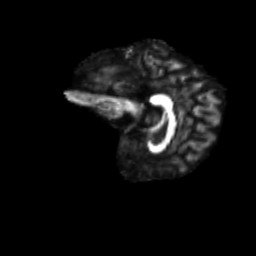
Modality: FA
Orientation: sagittal
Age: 67
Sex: female
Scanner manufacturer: siemens
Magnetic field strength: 3 T
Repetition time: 4.71 s
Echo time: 0.0906 s